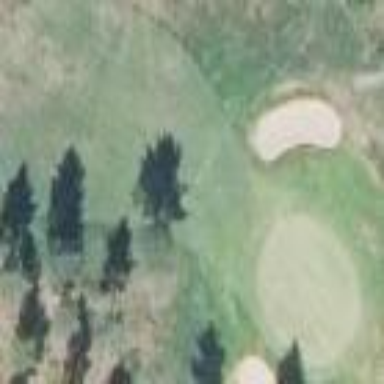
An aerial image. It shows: Grassy area designated as golf fairway.